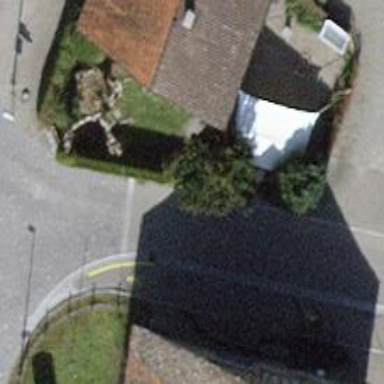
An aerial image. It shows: Residential road with paving stones.